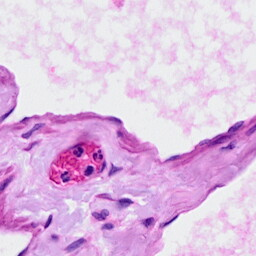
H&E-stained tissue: Ovarian